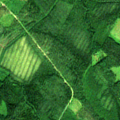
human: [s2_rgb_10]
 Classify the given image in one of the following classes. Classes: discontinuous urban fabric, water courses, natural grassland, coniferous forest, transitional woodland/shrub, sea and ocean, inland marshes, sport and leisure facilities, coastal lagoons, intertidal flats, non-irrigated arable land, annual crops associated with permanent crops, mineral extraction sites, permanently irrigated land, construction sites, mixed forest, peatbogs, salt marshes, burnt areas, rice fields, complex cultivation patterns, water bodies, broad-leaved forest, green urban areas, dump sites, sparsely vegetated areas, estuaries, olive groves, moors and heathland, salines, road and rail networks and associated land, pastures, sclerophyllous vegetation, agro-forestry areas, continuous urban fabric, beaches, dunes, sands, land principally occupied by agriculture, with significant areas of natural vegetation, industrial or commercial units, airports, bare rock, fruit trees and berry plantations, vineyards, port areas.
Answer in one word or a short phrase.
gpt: coniferous forest, mixed forest, transitional woodland/shrub